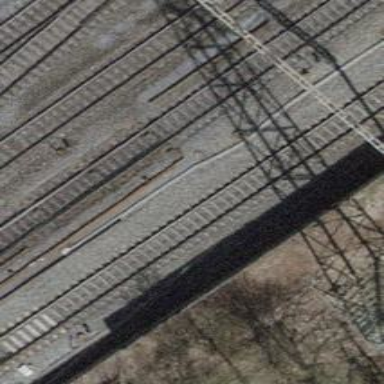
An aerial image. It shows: Railway switch.